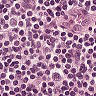
Metastatic tissue present: no